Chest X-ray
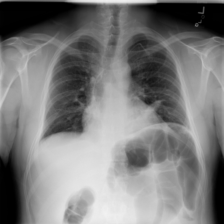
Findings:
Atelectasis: positive
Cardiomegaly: negative
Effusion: negative
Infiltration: positive
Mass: negative
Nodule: negative
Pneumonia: negative
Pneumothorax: negative
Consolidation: positive
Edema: negative
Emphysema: negative
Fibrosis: negative
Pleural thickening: negative
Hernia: negative